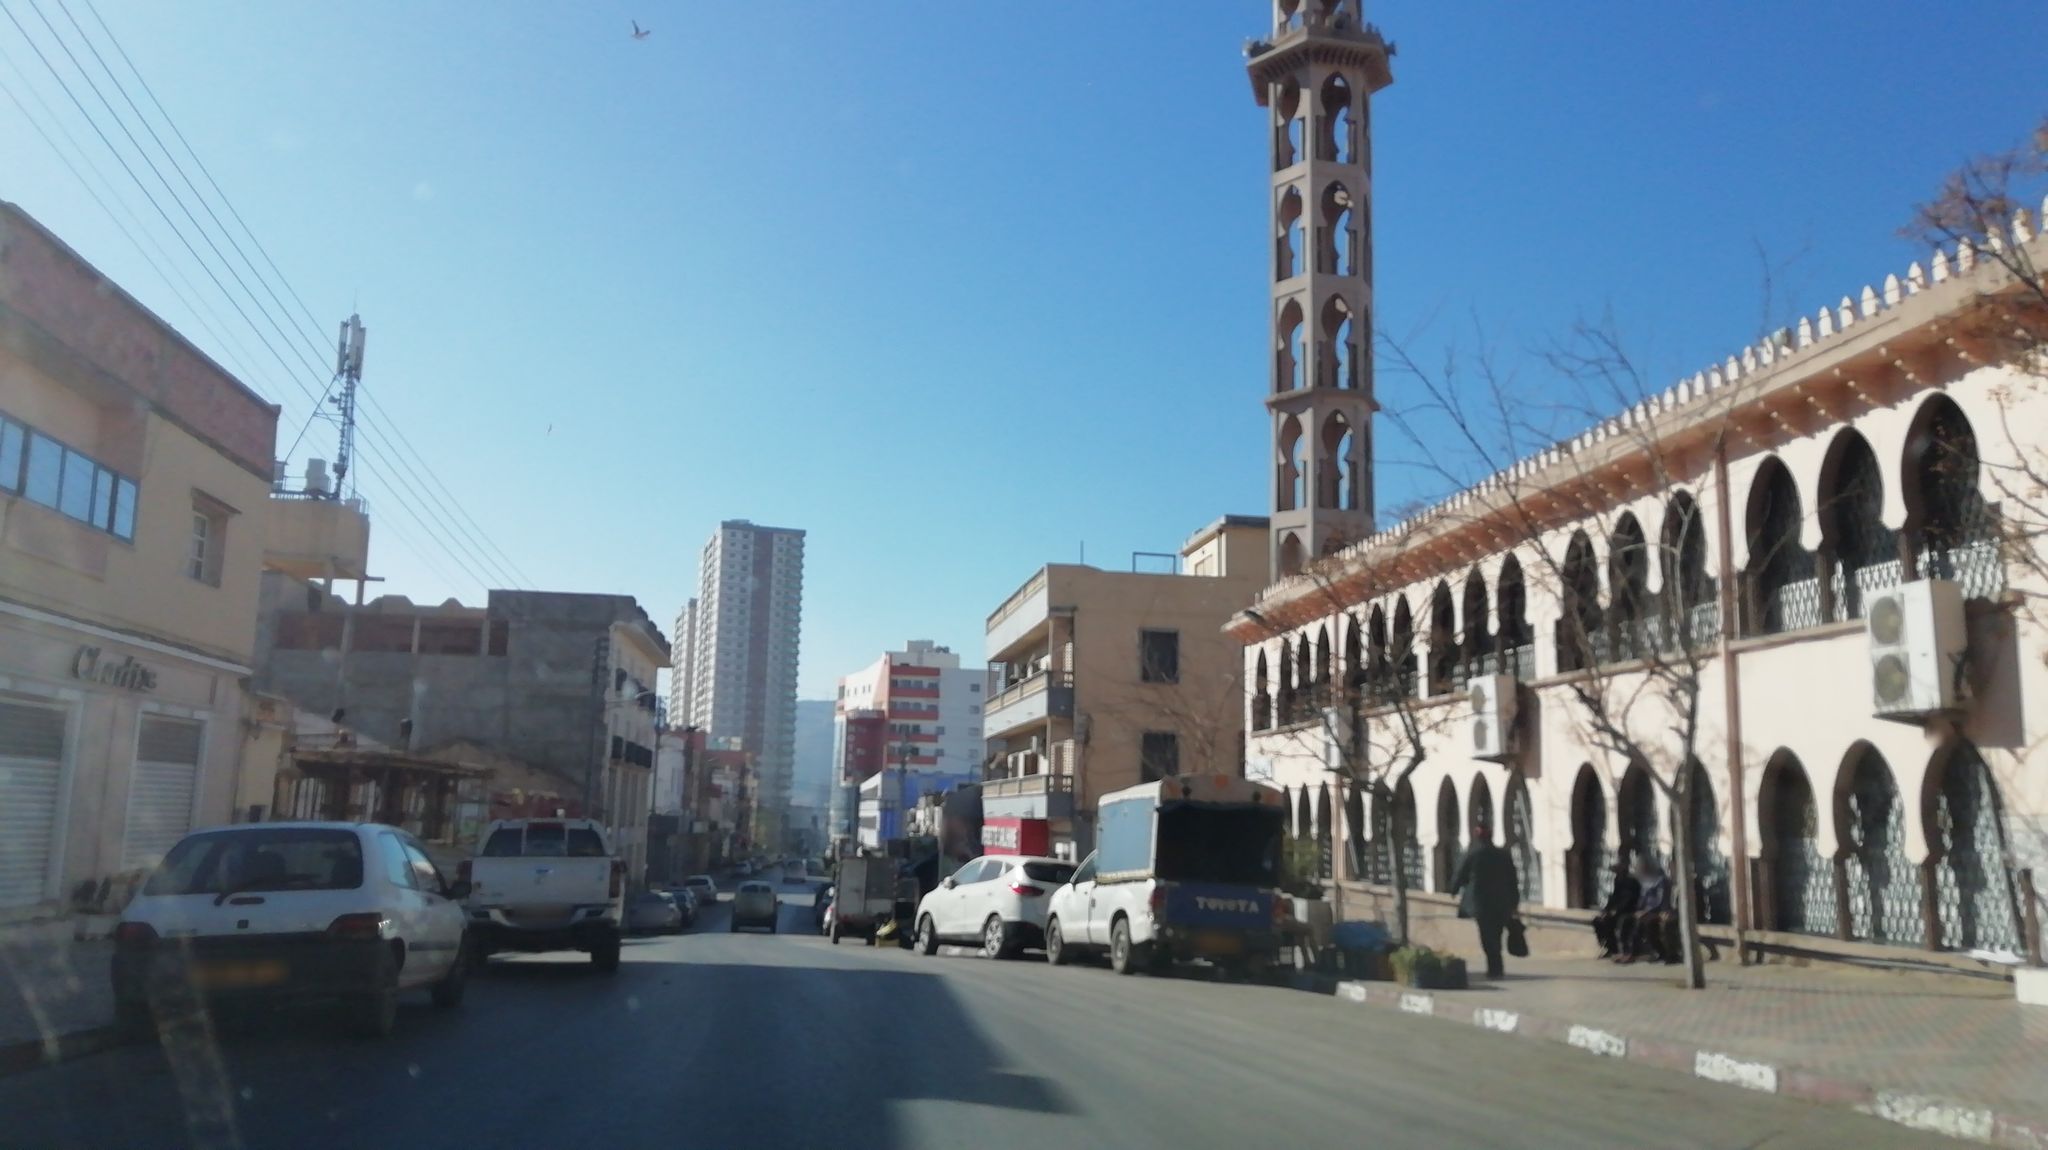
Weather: clear
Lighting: day
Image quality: good
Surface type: driving surface
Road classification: secondary, secondary_link
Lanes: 2.0
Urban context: urban centre
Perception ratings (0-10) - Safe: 8.23, Lively: 6.87, Beautiful: 2.39, Boring: 4.73, Depressing: 8.15, Wealthy: 7.79